Interaction volume radius: 5 \u00c5
Interaction volume height: 10 \u00c5
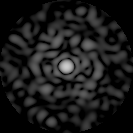
Disorder parameter: 0.8118